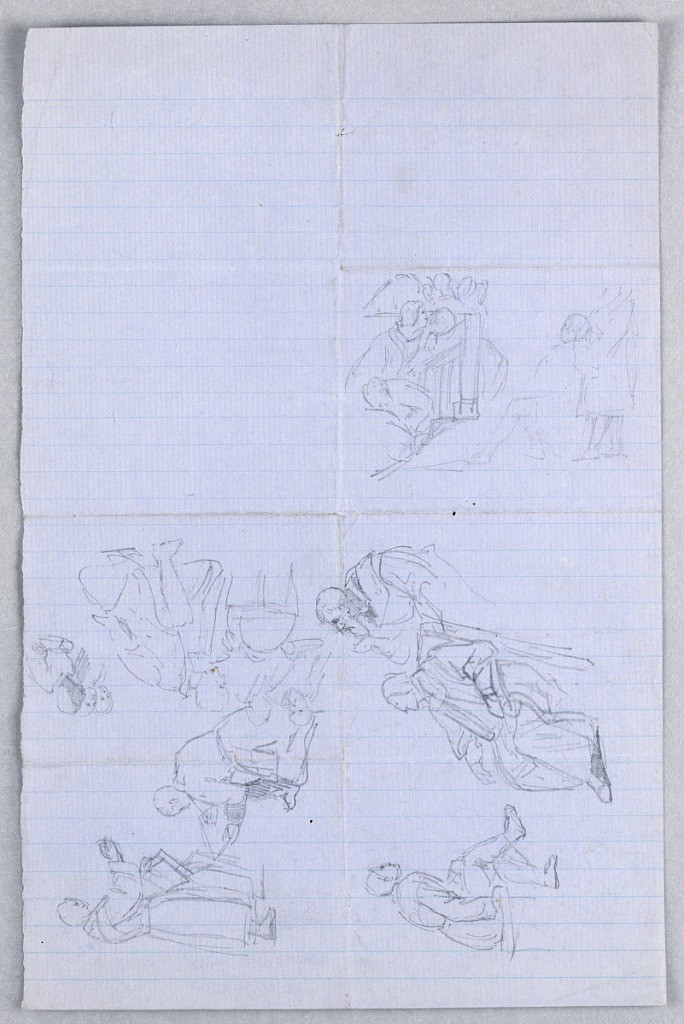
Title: Study for "Scientific Group"
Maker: Daniel Huntington, American, 1816–1906
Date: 1858
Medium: Graphite on lined blue laid paper
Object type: Drawing
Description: Sketches of men seated and standing in groups. Upper right section of page blank. Verso: A plan for the perspective of the picture with figures.